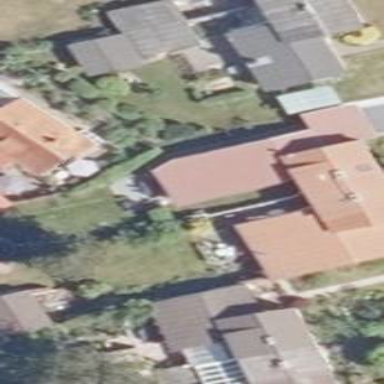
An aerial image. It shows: Semi-detached house.